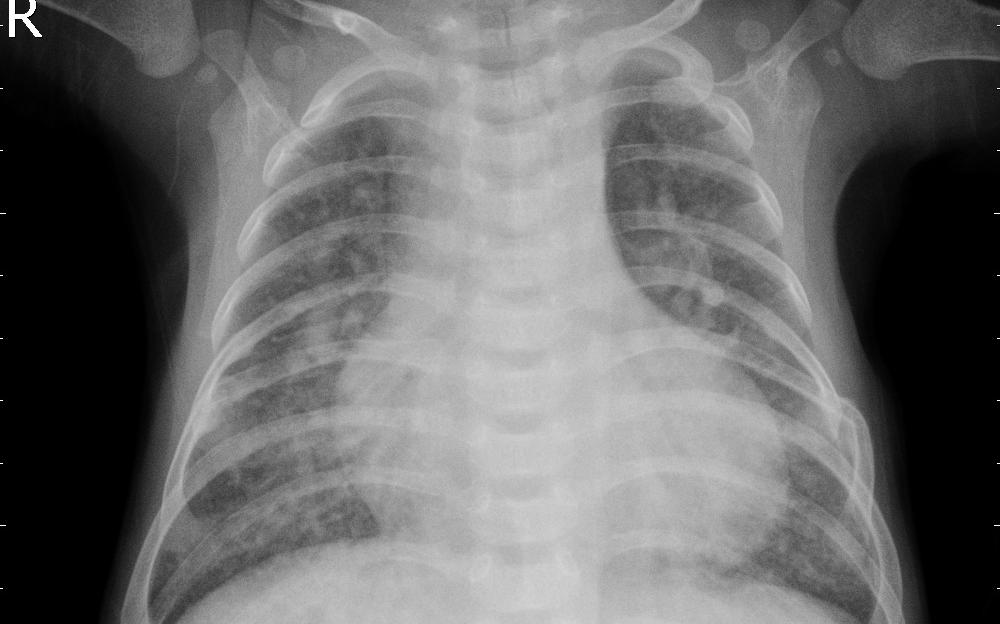
Diagnosis: PNEUMONIA